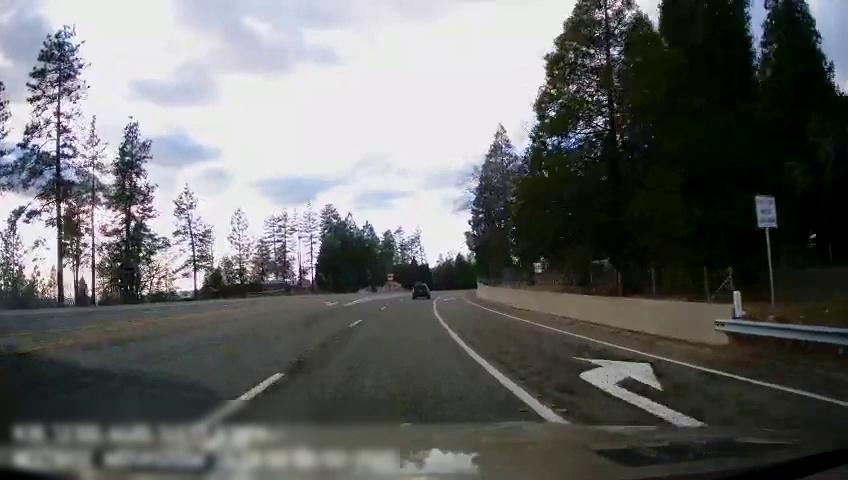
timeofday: Day
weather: Cloudy
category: Drivable Space
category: Vehicles | SUV
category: Lanes | Opposite Lane
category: Lanes | Alternate Lane
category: Lanes | Alternate Lane
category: Lanes | Current Lane
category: Lanes | Alternate Lane
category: Lanes | Alternate Lane